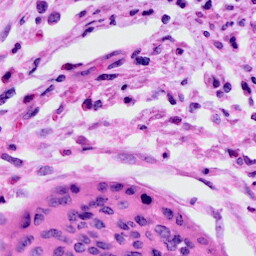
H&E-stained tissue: Cervix